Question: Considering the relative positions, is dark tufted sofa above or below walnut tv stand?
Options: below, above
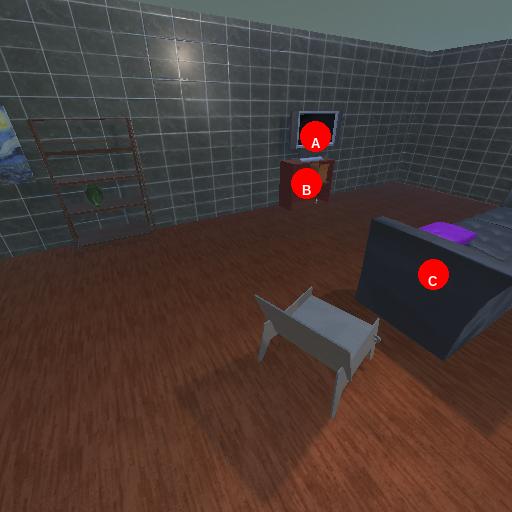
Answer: below